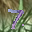
Label: 7